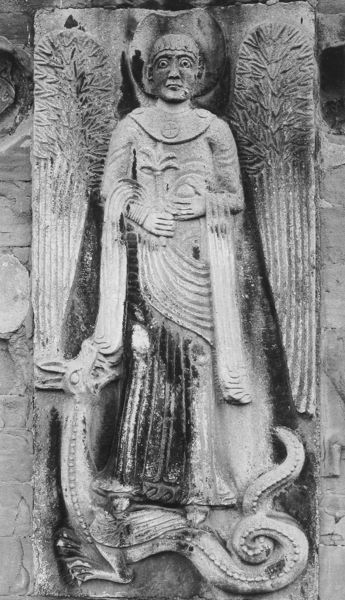
Titel: Pavia, S. Michele Maggiore
Standort: Pavia, S. Michele Maggiore (EU - I)
Schlagwörter: baum, flügel, kopf, ornament, wand, augen, stein, stehend, frontal, engel, skulptur, relief, faltenwurf, plastik, foto, kunst, palmzweig, christlich, drache, ikonographie, 600, 700, 500